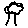
Label: tree